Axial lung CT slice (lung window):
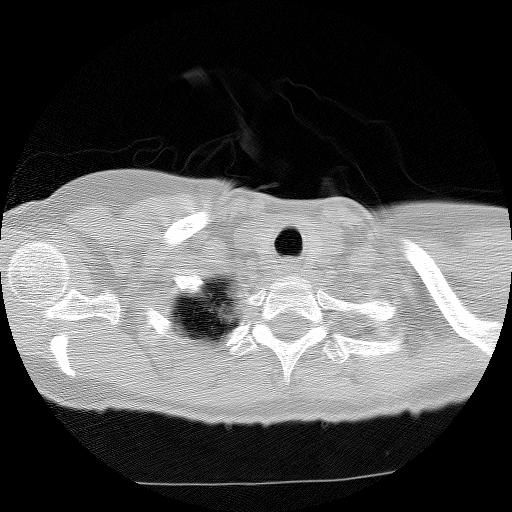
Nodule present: no